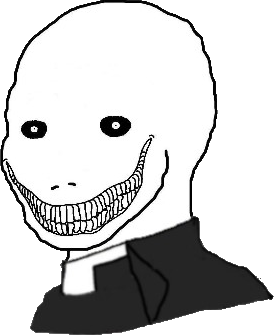
Label: 5_Oomer